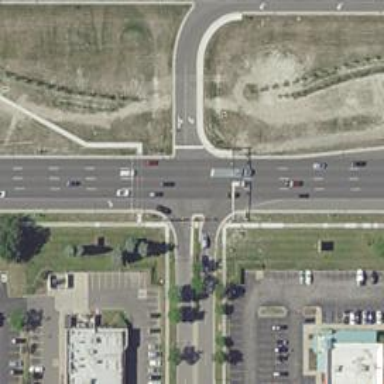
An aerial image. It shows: Traffic island located on footway.